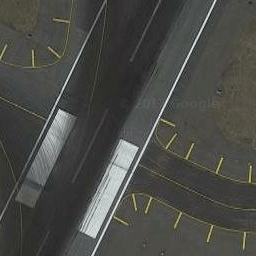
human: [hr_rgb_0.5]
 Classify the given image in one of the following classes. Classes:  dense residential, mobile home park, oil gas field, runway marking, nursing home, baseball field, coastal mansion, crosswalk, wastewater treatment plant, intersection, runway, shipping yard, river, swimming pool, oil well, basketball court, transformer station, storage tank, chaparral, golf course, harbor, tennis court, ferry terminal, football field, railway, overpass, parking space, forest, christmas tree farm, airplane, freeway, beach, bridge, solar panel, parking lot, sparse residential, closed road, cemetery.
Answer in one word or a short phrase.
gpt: runway